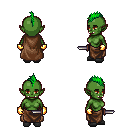
a pixel art fantasy rpg character, female body template, orc, green skin, brown cape, robe skirt, green mohawk hairstyle, gold gloves, gray slippers, dagger, four views (front, back, left, right), 2x2 character sprite sheet, small pixel art, hard edges, no anti-aliasing